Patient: sex M, age 52
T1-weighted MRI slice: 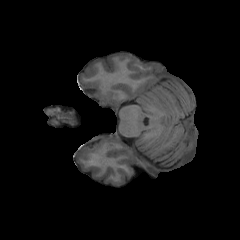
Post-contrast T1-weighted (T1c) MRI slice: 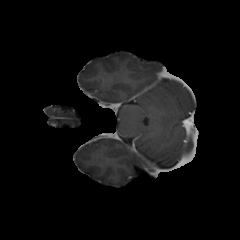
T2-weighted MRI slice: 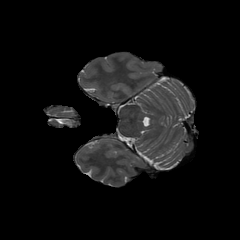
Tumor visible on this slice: no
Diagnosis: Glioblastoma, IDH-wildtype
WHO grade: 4